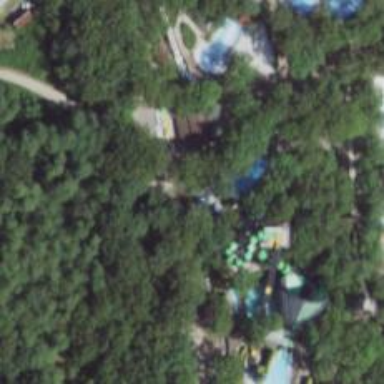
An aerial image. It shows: Bridge leading to water slide attraction.